Question: I made a telegram bot with an inline keyboard.(via 'InlineKeyboardMarkup')
I like to (or make it ) keyboard after user response.
How can I do that in PHP?
Here is a view of my bot:

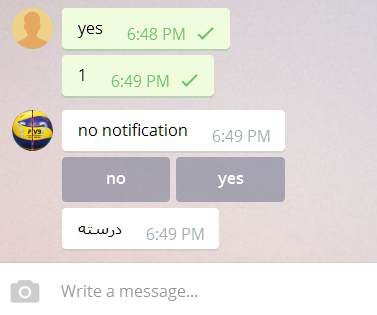
Answer: There is method <URL>